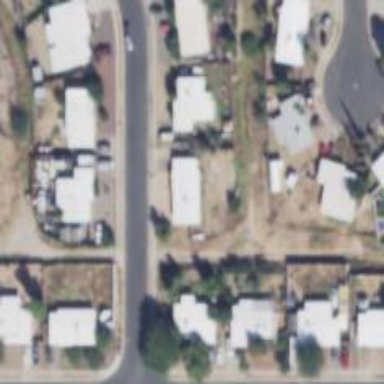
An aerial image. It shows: Alleyway designated as service road.